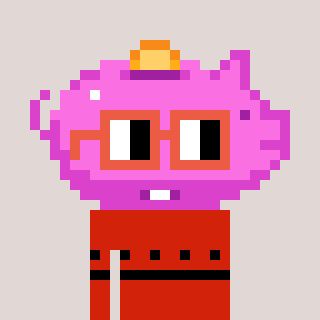
a pixel art character with square orange glasses, a piggybank-shaped head and a red-colored body on a warm background